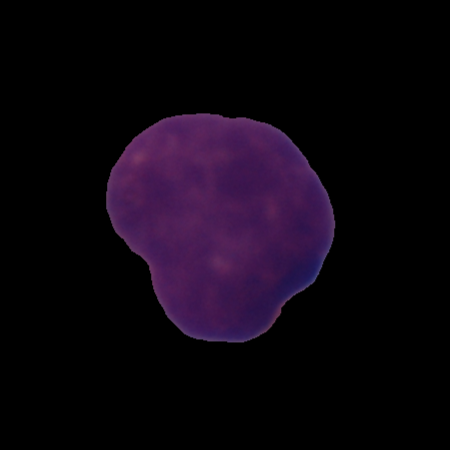
Label: cancer